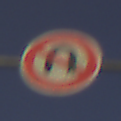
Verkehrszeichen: VerbotWenden
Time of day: SunriseSunset
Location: Outdoor (Nature)
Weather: PartlyCloudy
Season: NotSpecified
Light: Natural